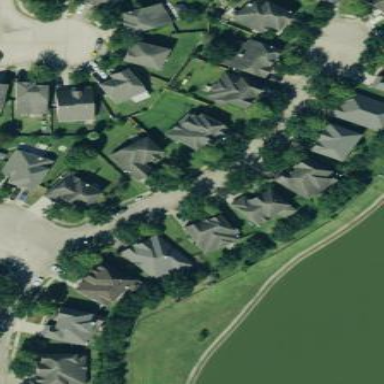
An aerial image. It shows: Residential area composed of single-family homes.